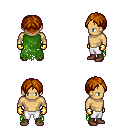
a pixel art fantasy rpg character, male body template, human, tanned skin, green tattered cape, white pants, brunette parted hairstyle, gold gloves, brown shoes, four views (front, back, left, right), 2x2 character sprite sheet, small pixel art, hard edges, no anti-aliasing